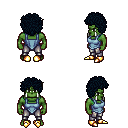
a pixel art fantasy rpg character, male body template, orc, green skin, blue vest, metal pants, raven curly afro hairstyle, gold boots, four views (front, back, left, right), 2x2 character sprite sheet, small pixel art, hard edges, no anti-aliasing